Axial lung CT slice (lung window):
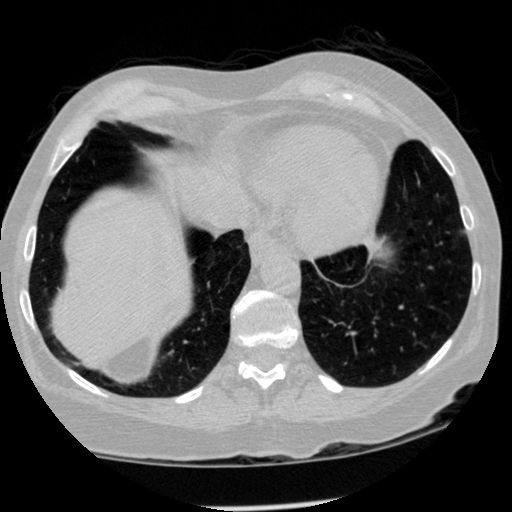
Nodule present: no